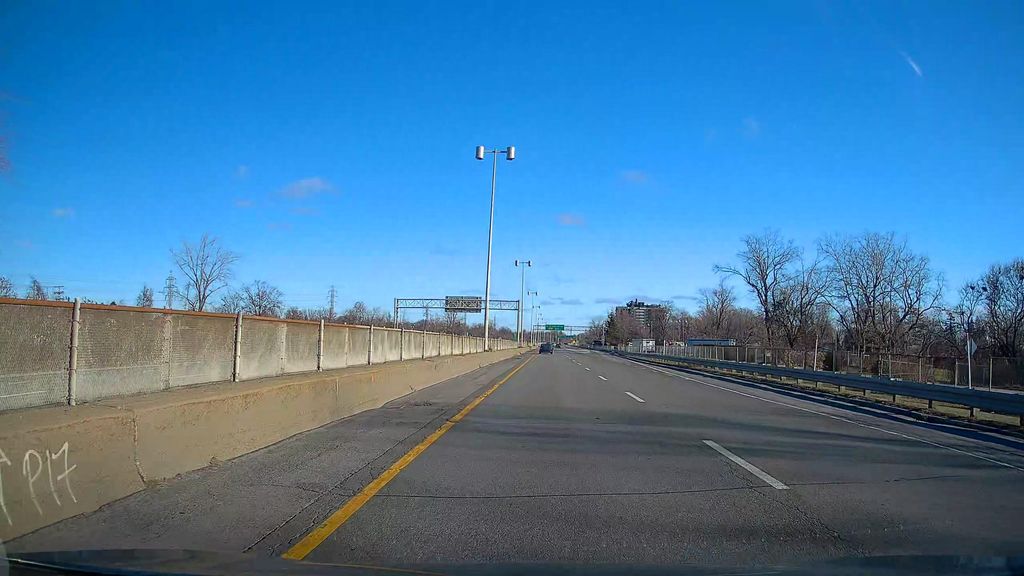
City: montreal